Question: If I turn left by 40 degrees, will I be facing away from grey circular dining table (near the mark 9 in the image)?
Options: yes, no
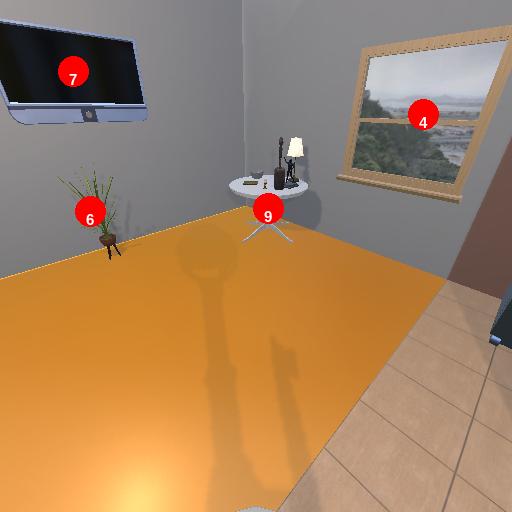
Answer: yes